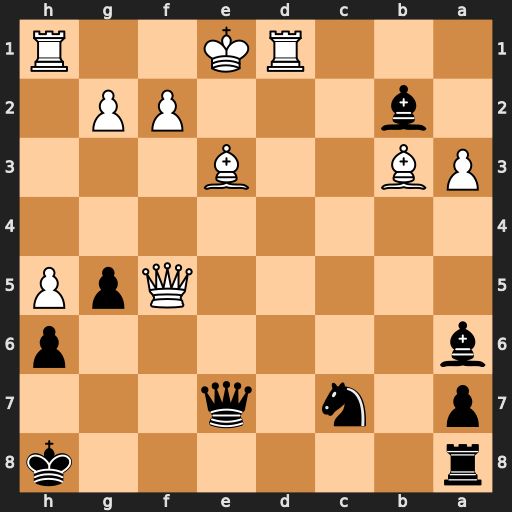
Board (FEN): r6k/p1n1q3/b6p/5QpP/8/PB2B3/1b3PP1/3RK2R
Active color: b
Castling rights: K
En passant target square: -
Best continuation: Bc3+ Rd2 Rd8